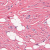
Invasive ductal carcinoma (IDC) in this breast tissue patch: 0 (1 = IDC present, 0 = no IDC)